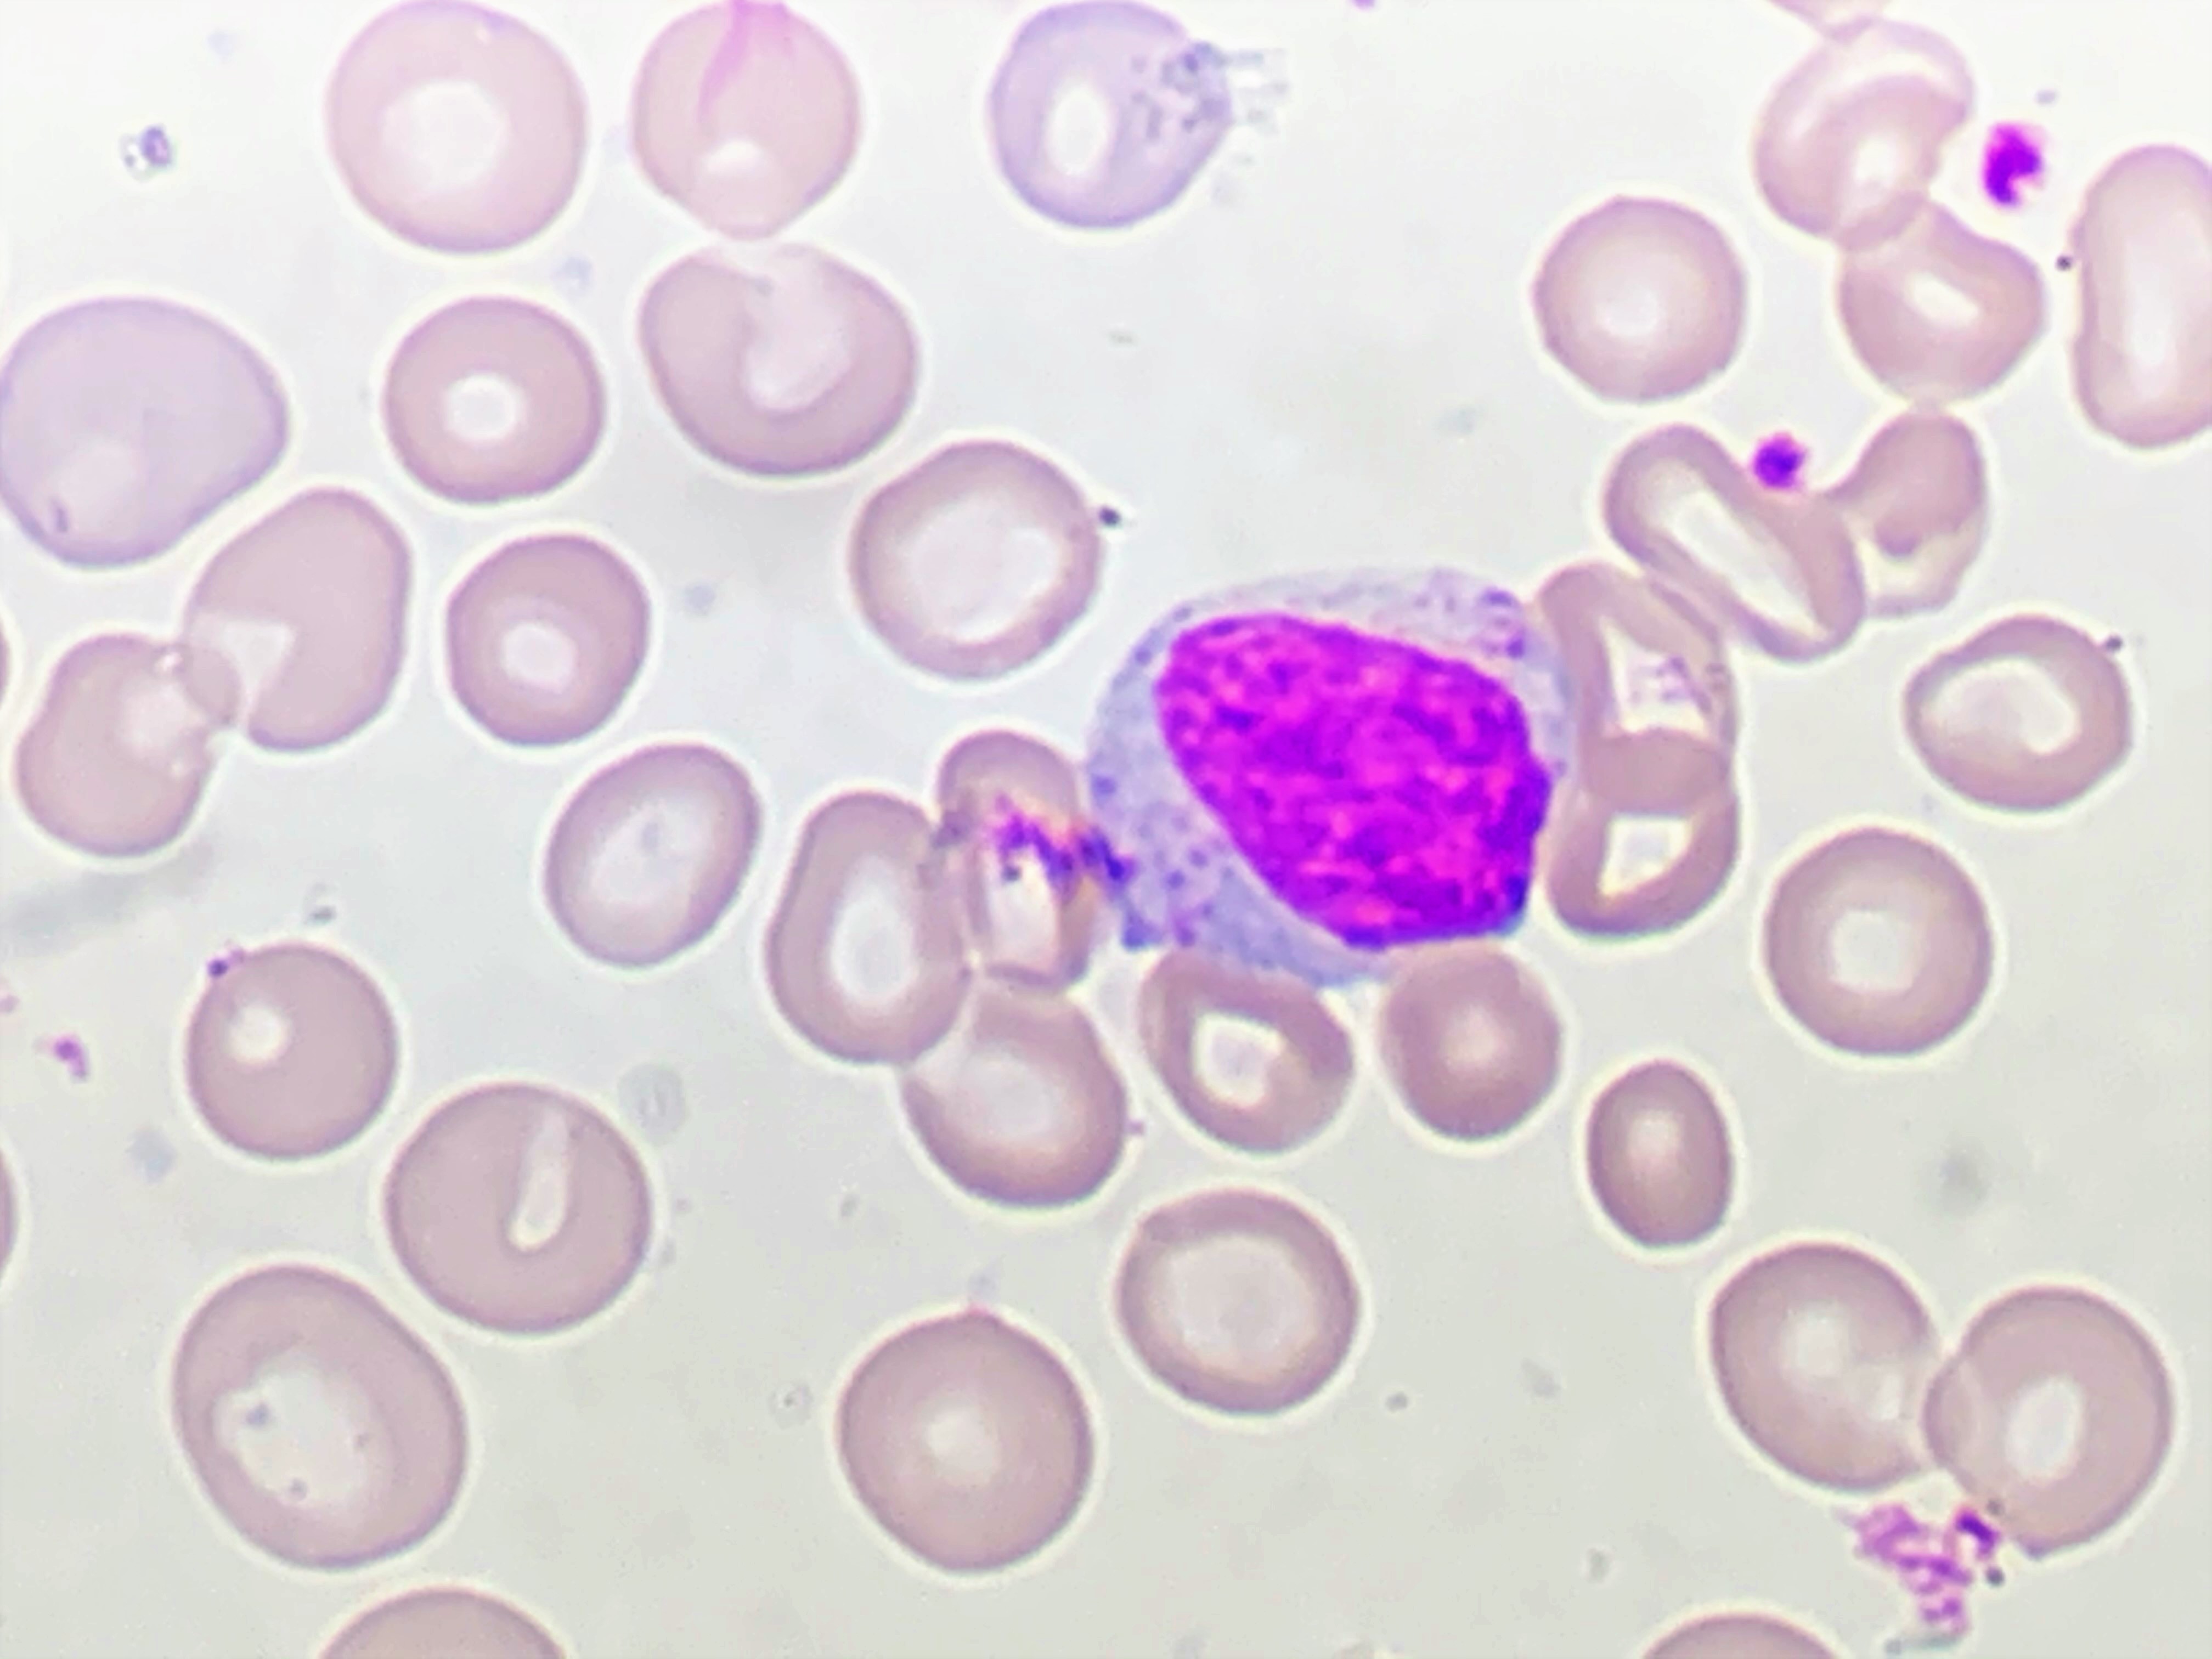
Cell type: PROMYELOCYTES